Question: Error:
> dyld: Library not loaded: @executable_path/../Frameworks/n.framework/n
Referenced from: /Users/hunterp/Library/Developer/CoreSimulator/Devices//data/Containers/Bundle/Application//Demo.app/Demo
Reason: image not found
I followed every answer in this stackoverflow question: <URL>
AND heres my build settings:

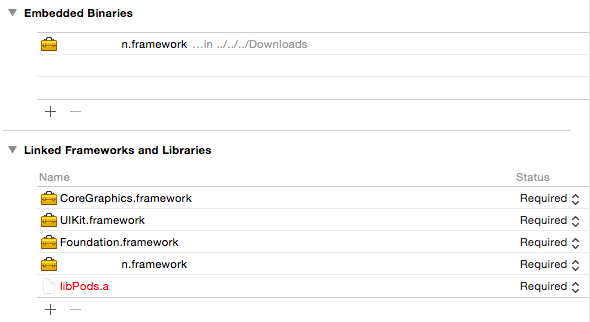
Answer: 1. Try to select executable_path and press Delete
2. Also try the same with Library Search Paths and Header Search Paths
3. If you have 2 targets try to edit your pod file: target :MainTarget, :exclusive => true do
link_with ['Target1']
pod 'SomePod'
end
target :SecondTarget, :exclusive => true do
link_with ['Target2']
pod 'SomePod'
end
and run in the terminal : pod update
1. Also set Pods Debug and Release configuration to None